Field crop: maize
Growth stage: 2
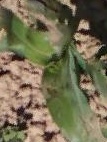
Species: maize